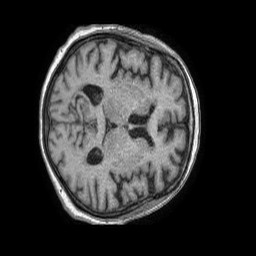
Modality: T1w
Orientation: axial
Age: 63
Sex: female
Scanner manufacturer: philips
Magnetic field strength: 1.5 T
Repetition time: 0.007787 s
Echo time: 0.003613 s